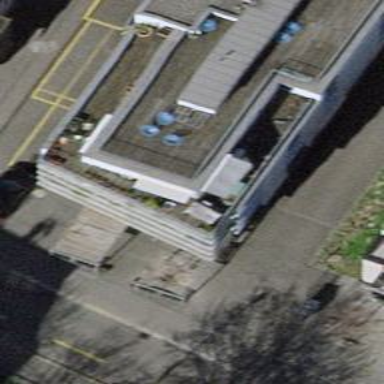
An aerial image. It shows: Nightclub.